Field crop: tomato
Growth stage: 1
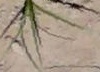
Species: cyperus